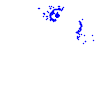
Particle: electron